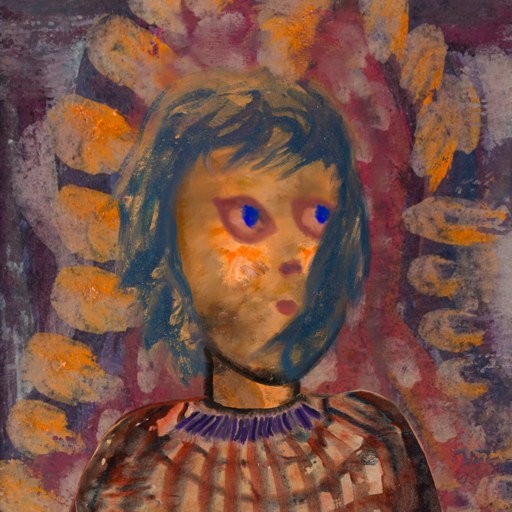
Background: Doll, Head And Neck Side: Gypsy_Queen, Face Side: Mother_And_Son_Mother, Bust: Orphan, Hair Side: In_The_Sun, Head Accessory: Blank, Second Necklace: Blank, Necklace: HillGirl, Baby: Blank